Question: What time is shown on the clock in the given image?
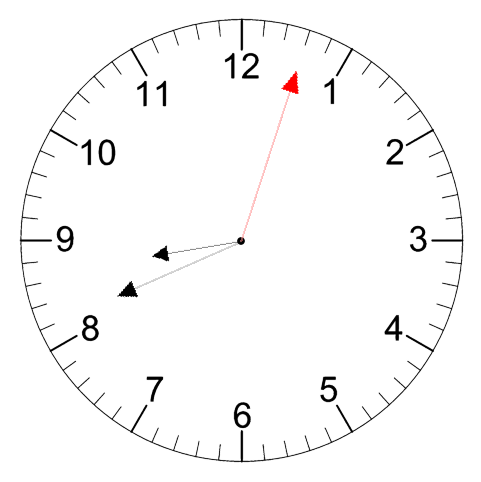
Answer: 08:41:03